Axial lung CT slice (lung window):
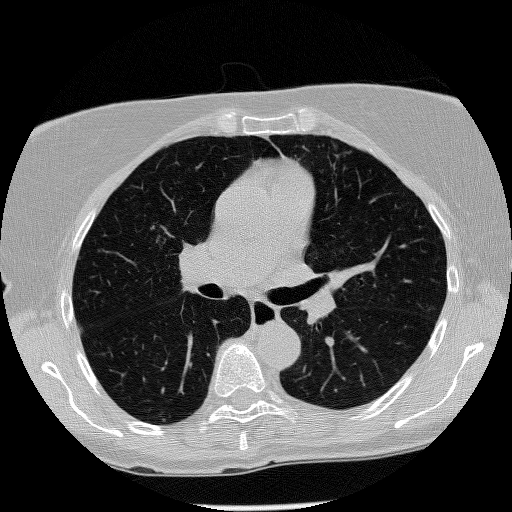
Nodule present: no